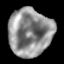
Tissue: lung
Cell type: Others
Senescence score: 0.2409
Nuclear area (px): 2023
Mean DAPI intensity: 143.15